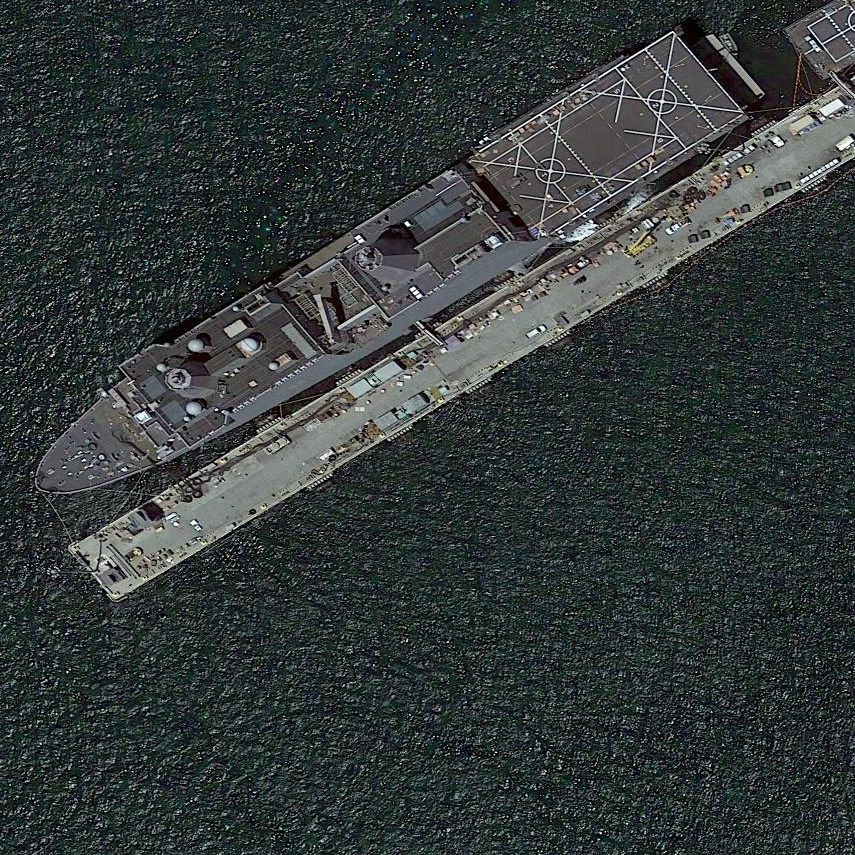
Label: San_Antonio-class_transport_dock